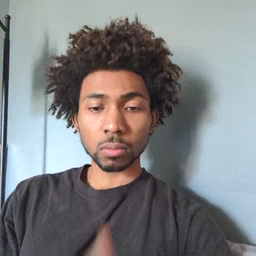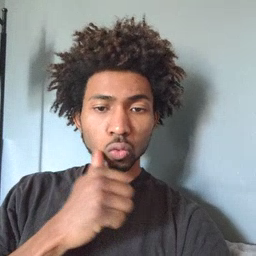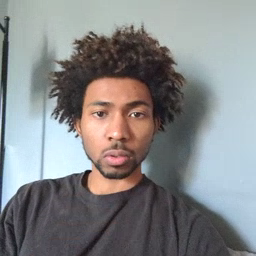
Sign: girl